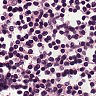
Metastatic tissue present: no